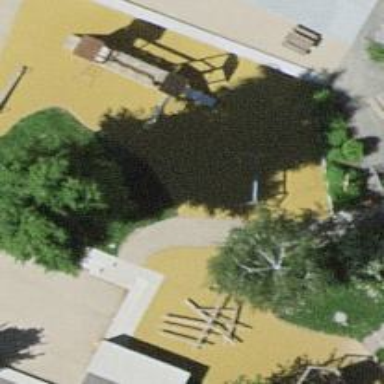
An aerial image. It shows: Playground area for leisure land.